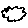
Label: cloud